Question: What app is displayed?
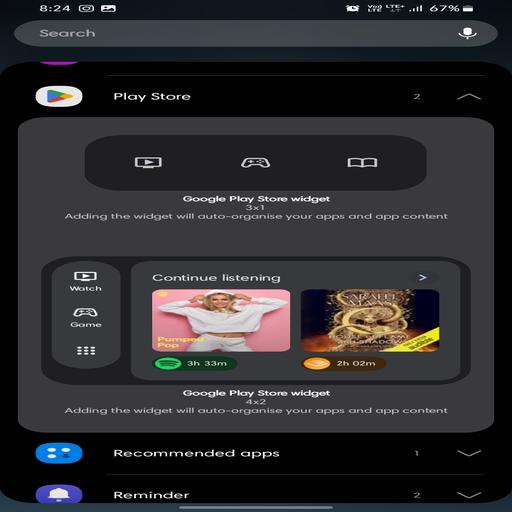
Answer: Play Store